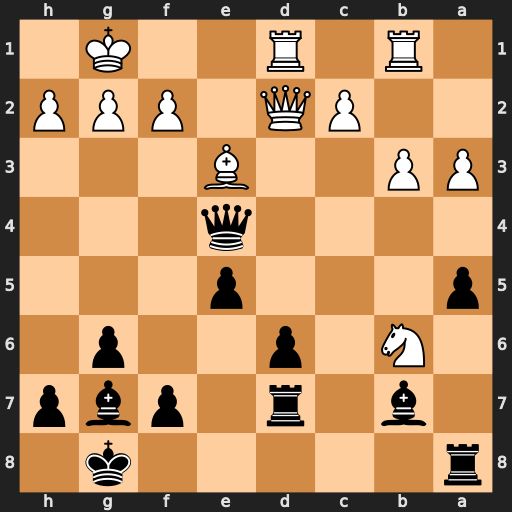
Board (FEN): r5k1/1b1r1pbp/1N1p2p1/p3p3/4q3/PP2B3/2PQ1PPP/1R1R2K1
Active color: b
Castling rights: -
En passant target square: -
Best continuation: Qxg2#